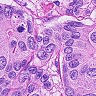
Metastatic tissue present: yes